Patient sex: M
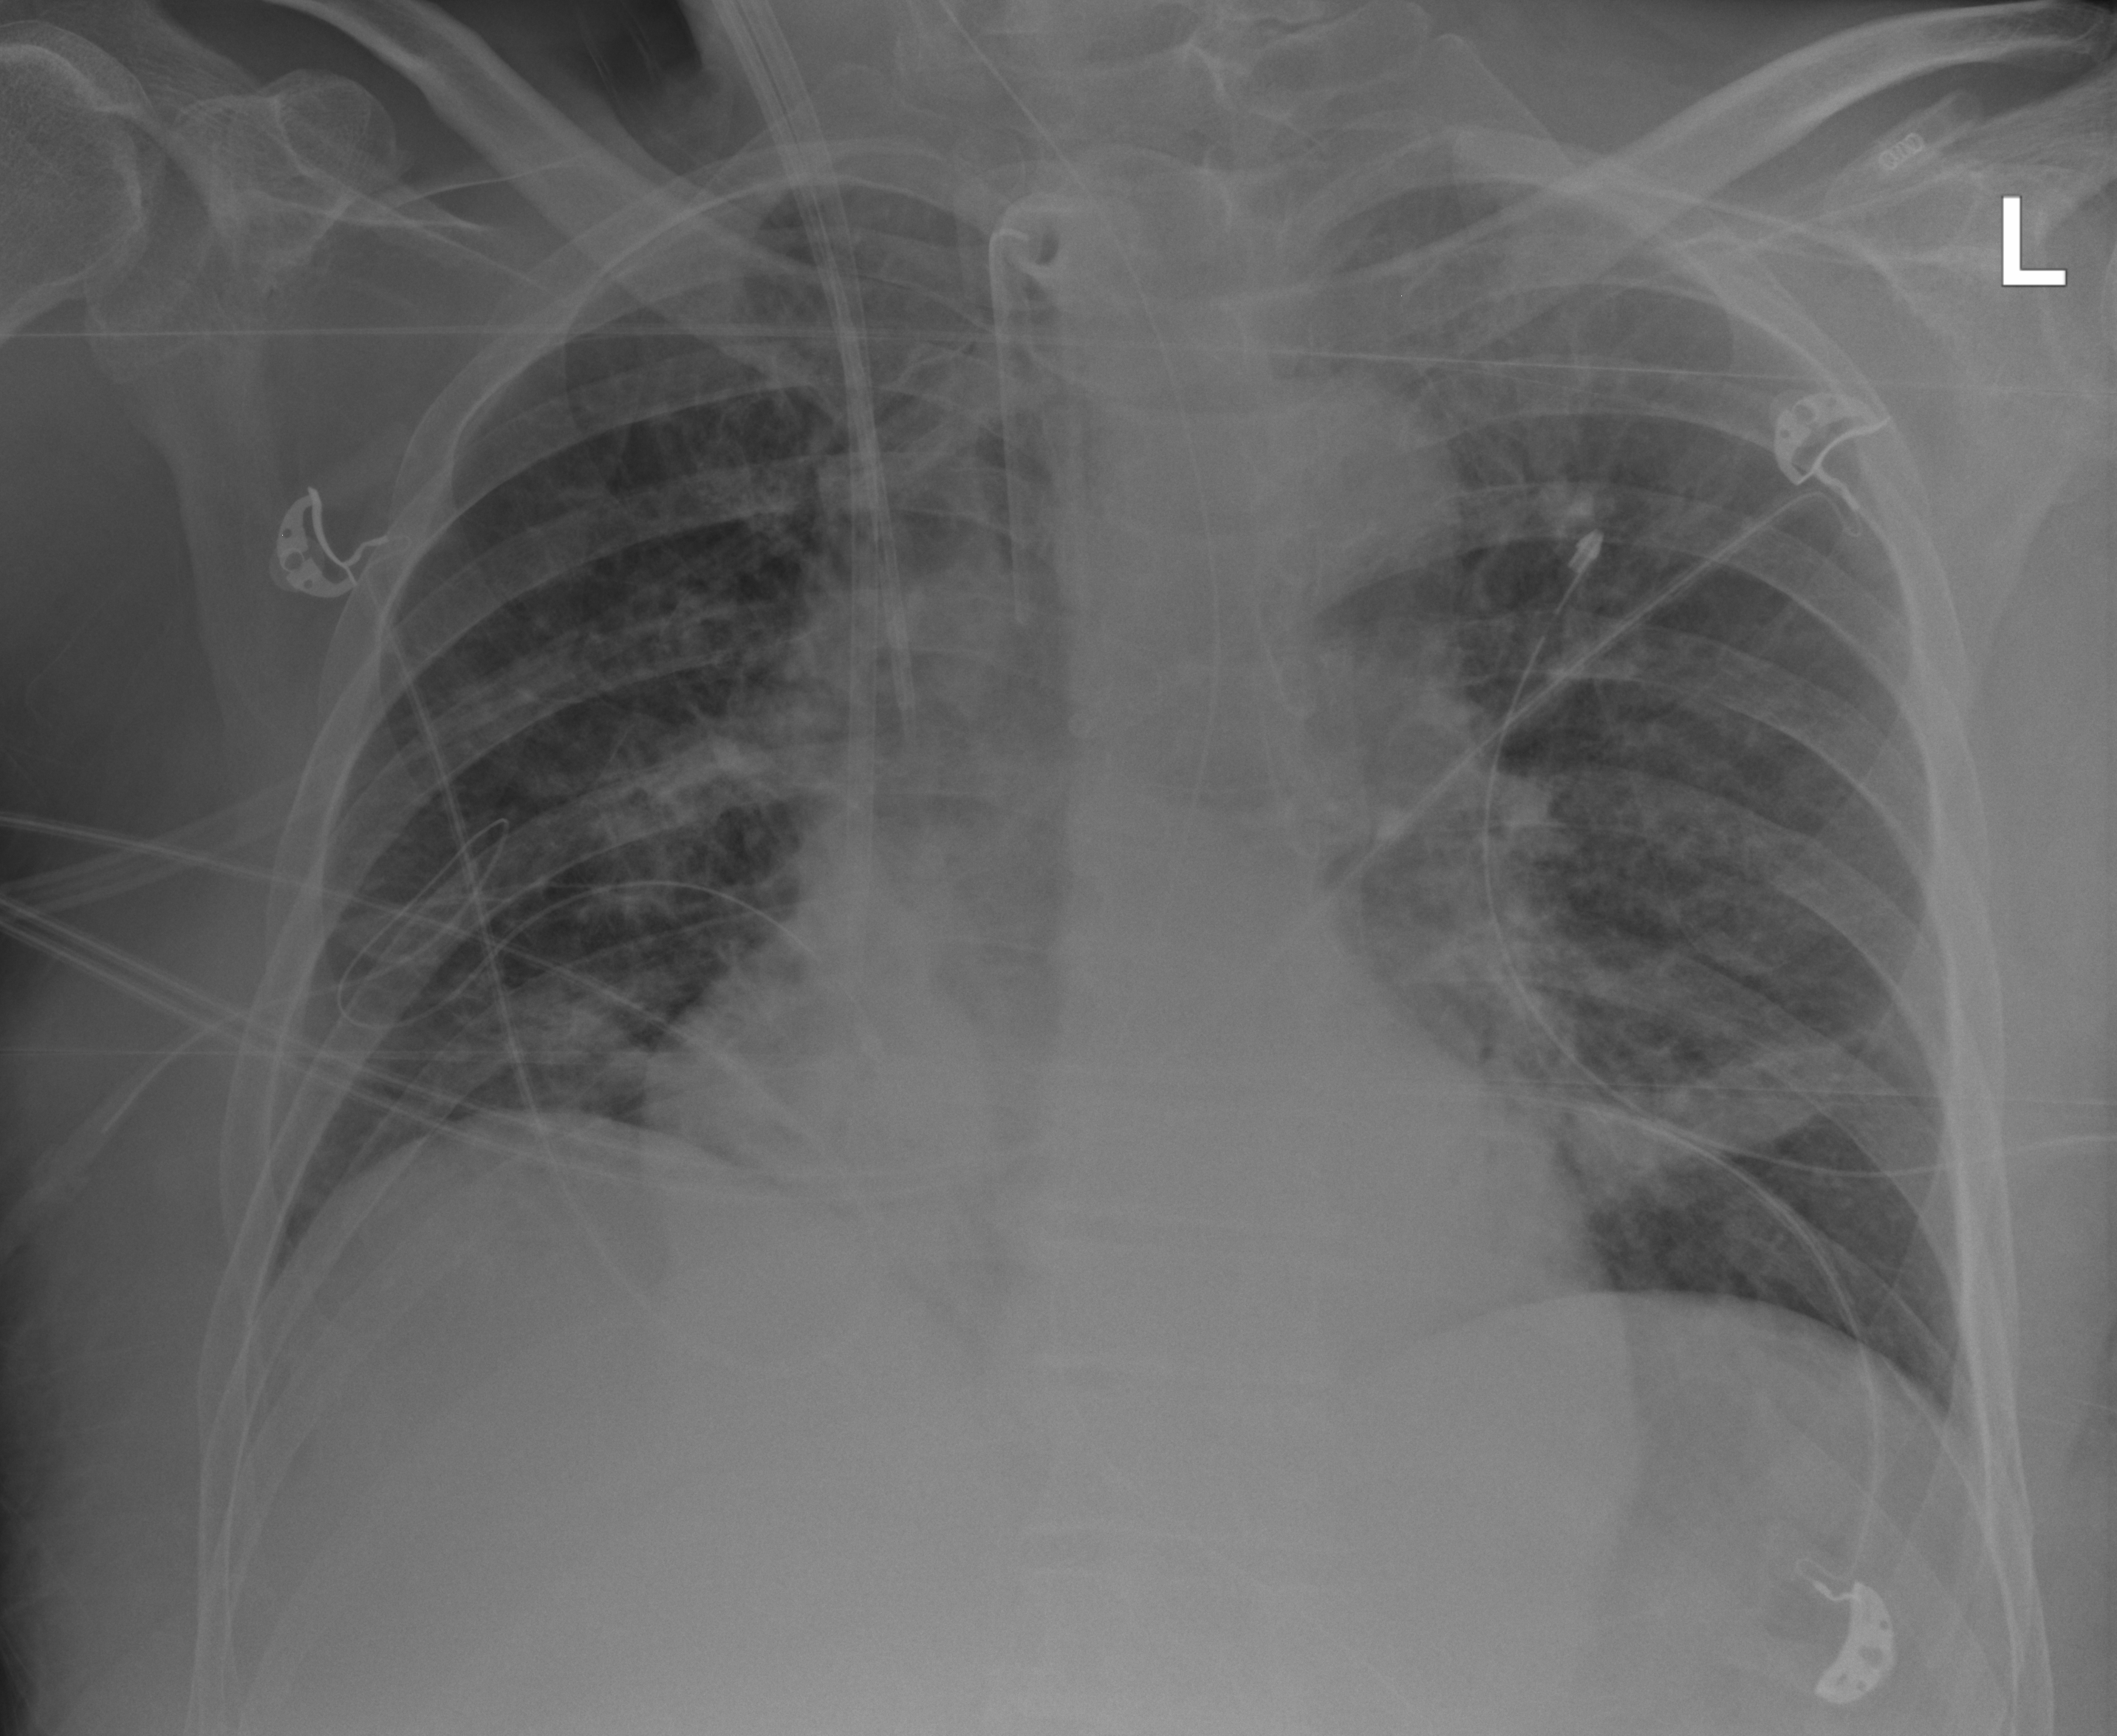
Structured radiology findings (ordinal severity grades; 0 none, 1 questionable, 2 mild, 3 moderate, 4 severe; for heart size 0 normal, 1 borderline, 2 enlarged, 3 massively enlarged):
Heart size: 2
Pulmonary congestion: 1
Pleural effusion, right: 0
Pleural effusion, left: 0
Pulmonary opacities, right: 2
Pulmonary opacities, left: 0
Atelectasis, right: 2
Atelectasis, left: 2